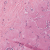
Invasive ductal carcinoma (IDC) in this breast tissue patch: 0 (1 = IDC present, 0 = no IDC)